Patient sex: M
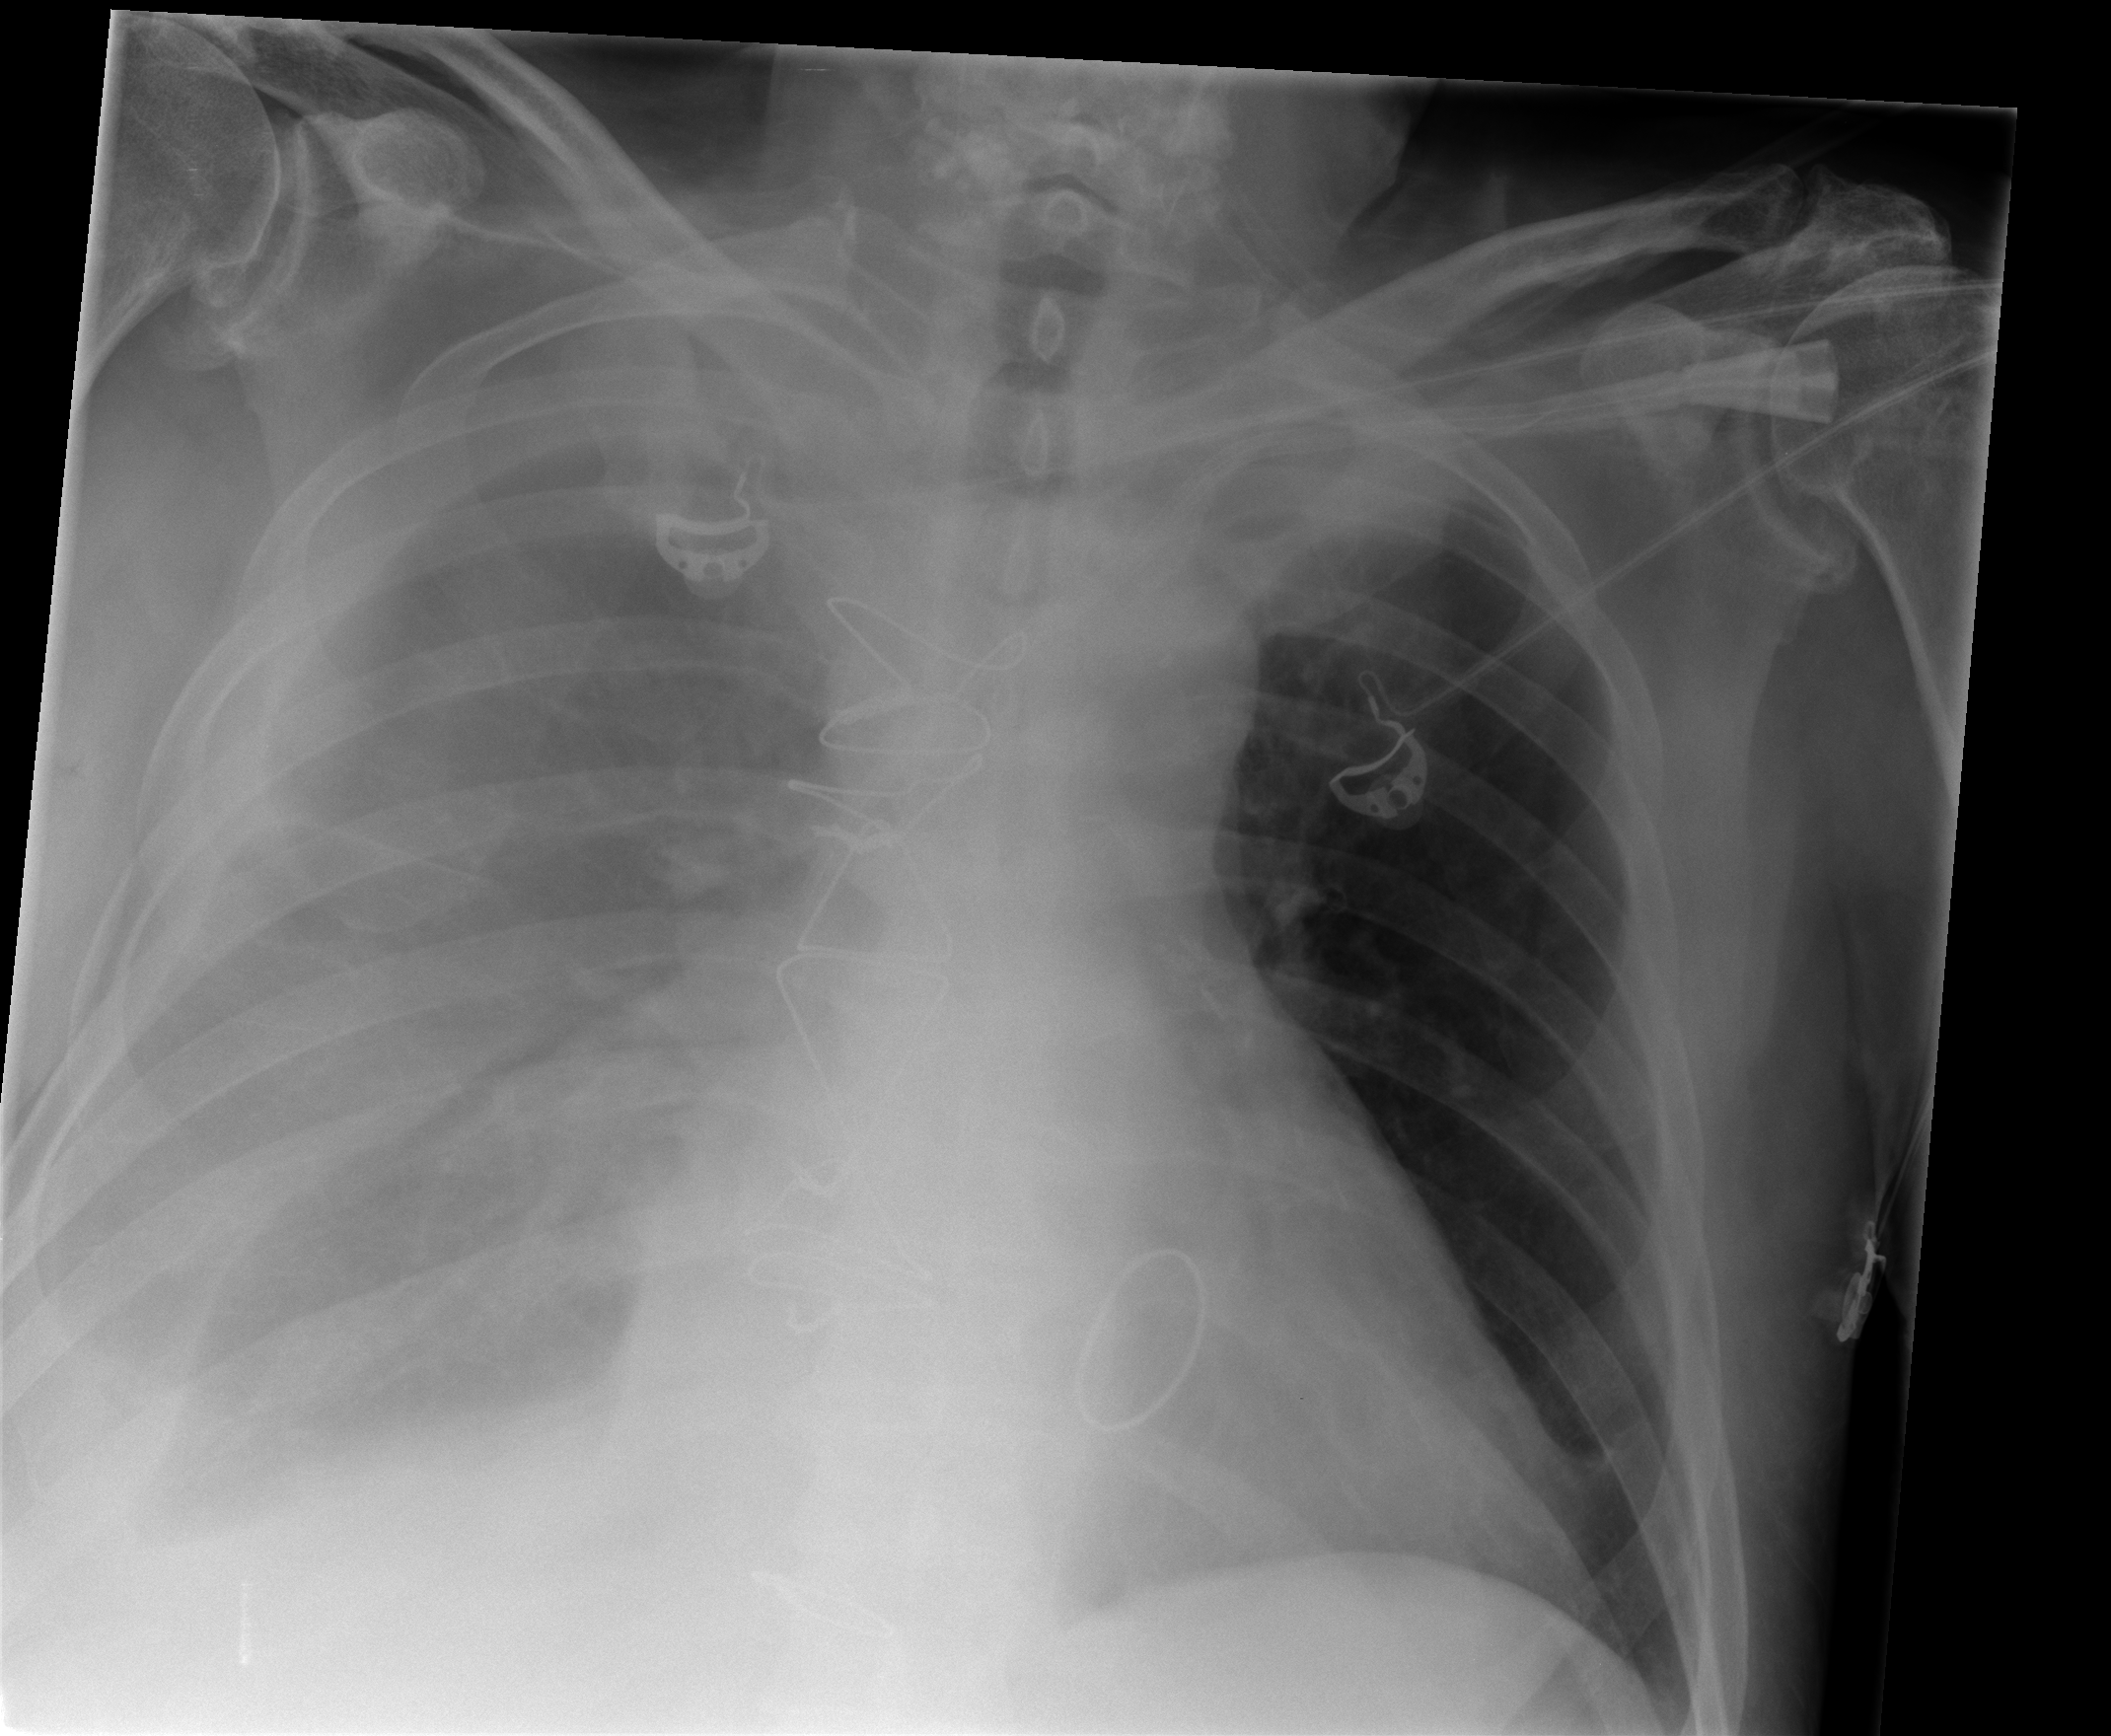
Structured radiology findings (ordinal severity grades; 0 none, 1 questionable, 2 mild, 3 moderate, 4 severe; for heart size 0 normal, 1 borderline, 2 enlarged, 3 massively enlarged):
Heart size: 0
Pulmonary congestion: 0
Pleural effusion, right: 4
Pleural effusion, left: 0
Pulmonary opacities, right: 0
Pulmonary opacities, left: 0
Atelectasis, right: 3
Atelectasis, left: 0